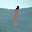
Label: 1